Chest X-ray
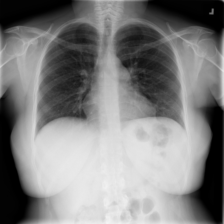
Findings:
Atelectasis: negative
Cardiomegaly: negative
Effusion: negative
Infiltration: positive
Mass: negative
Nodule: negative
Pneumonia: negative
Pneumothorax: negative
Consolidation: negative
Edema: negative
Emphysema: negative
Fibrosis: negative
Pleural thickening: negative
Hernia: negative